Interaction volume radius: 5 \u00c5
Interaction volume height: 15 \u00c5
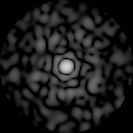
Disorder parameter: 0.7845